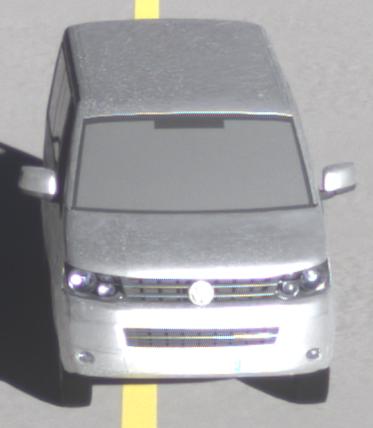
Make: VW Commercial Vehicles (Nutzfahrzeuge)
Model: T5 Multivan 2.0
Detailed model: T5 Multivan
Model produced from: 2009/09
Model produced until: 2013/06
Doors: 4
Color: white
Road condition: dry road
Daytime: sunrise or sunset
Contrast: high contrast